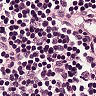
Metastatic tissue present: no